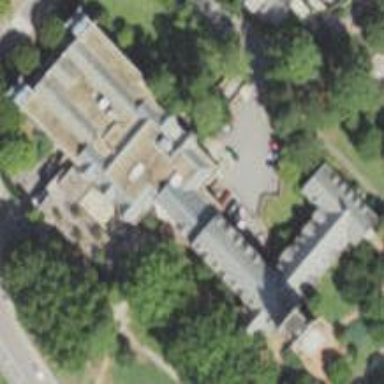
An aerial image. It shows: Building that serves as library.